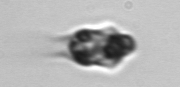
Label: Mesodinium